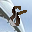
Label: 8